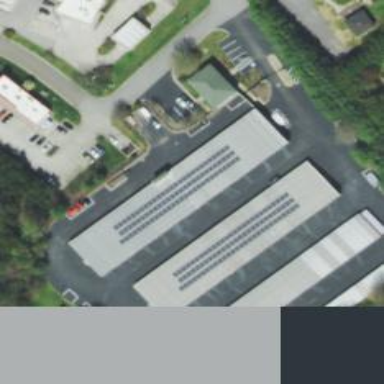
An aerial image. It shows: Storage rental shop.